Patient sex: F
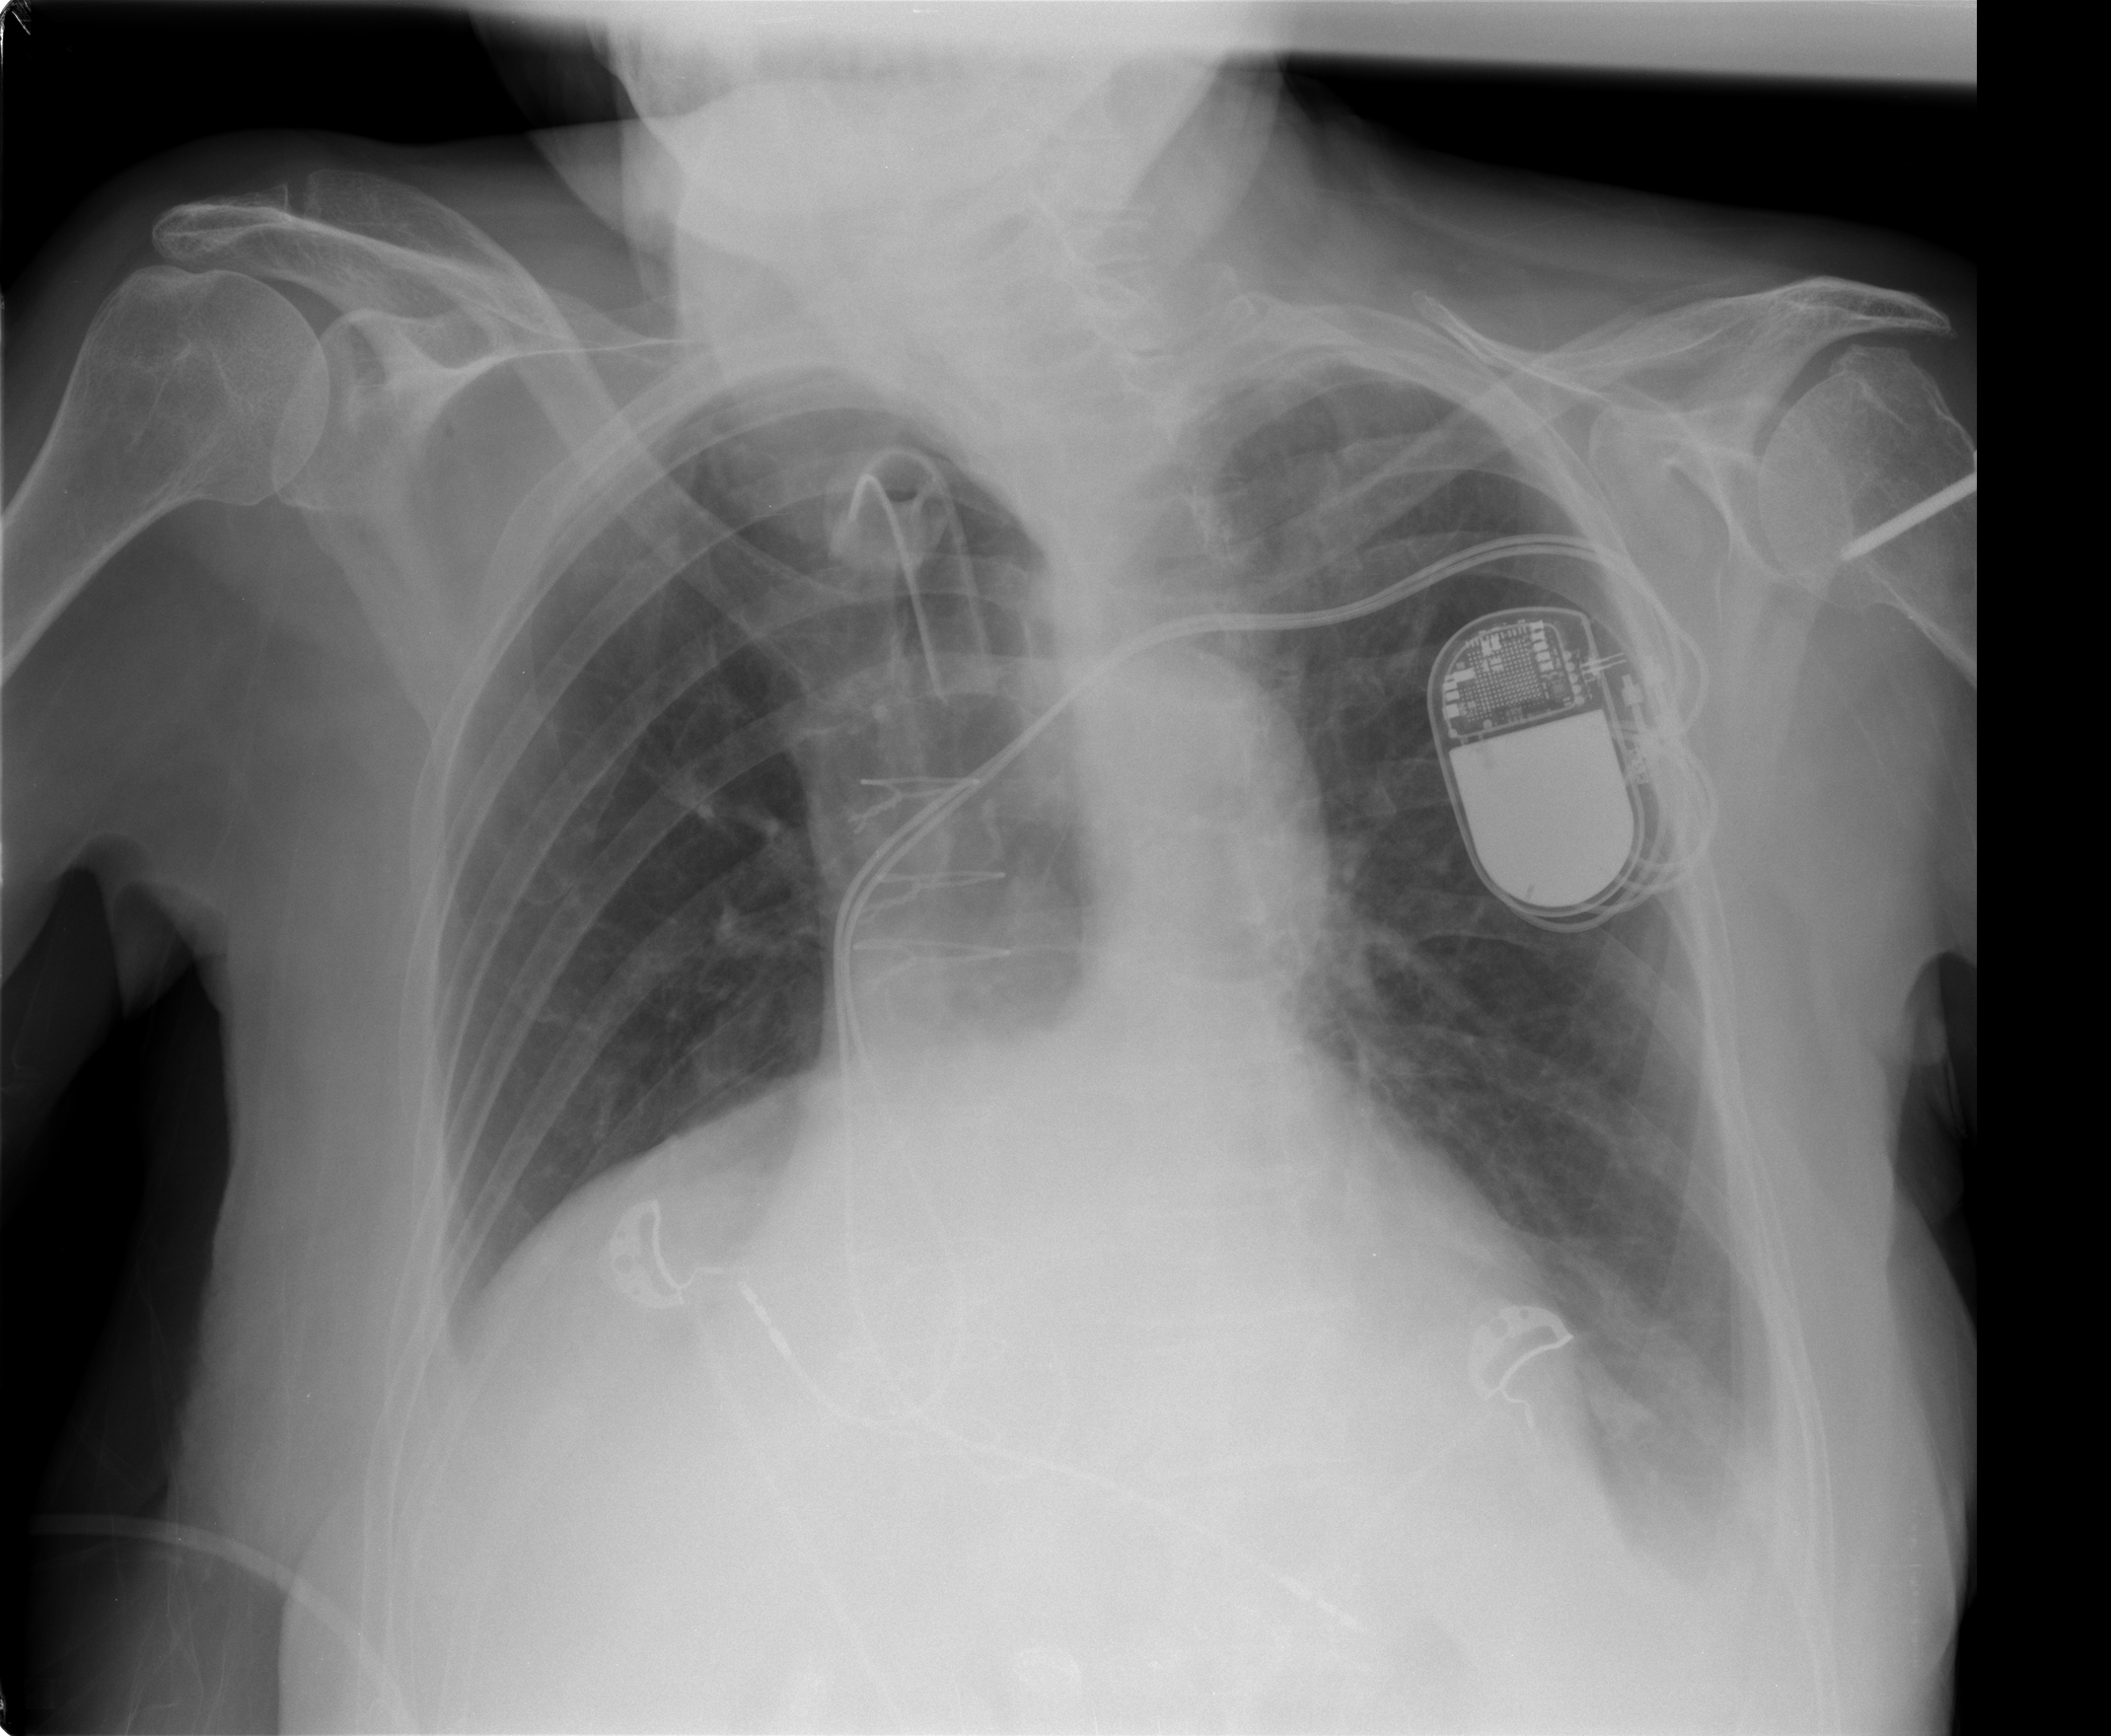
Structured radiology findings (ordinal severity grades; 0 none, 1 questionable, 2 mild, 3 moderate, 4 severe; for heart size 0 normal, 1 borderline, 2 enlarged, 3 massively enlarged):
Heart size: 2
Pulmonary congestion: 0
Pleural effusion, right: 0
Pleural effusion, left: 1
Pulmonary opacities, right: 0
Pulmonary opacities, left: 0
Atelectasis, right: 0
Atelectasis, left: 0